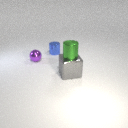
small blue metal cylinder behind small purple metal sphere